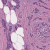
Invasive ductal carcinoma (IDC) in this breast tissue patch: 1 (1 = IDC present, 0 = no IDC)